Question: I'm trying to mock a backend for an app that I'm building using Angular JS.
I have the following code to mimic a successful request to log in:
'''
// Login
$httpBackend.when('PUT','/v1/token/',{
'domain' : 'farmers',
'username' : 'user',
'password' : 'test'
}).respond({
'token' : 'lalskdfjlskadjfklsadjf'
});
'''
Of course this only works if I pass the exact object that I defined here.
I would like to know how I can change that to accept all 'PUT' requests to '/v1/token/' regardless of the dataset passed. It should then check whatever data is passed to see if it matches the structure illustrated above, and then return either the token or a failure message.
So I'm trying to get this working.. I've put a function as the param of the '.respond()' function, to try to anticipate different possible datasets being passed.
'''
// Login
$httpBackend.when('PUT','/v1/token/').respond(function (method, url, data, headers) {
var validLogin = {
'domain' : 'farmers',
'username' : 'user',
'password' : 'test'
};
if ( data !== validLogin ) {
return {
result : 'fail'
};
} else {
return {
'token' : 'lalskdfjlskadjfklsadjf'
};
}
});
'''
This doesn't work at all though. Now no matter what I pass, I get an undefined error:

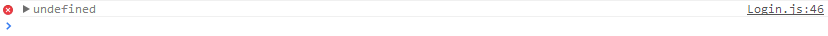
Answer: I think that your continuing problems stem from what you're returning from your 'response' method. This worked for me:
'''
$httpBackend.when('PUT','/v1/token/')
.respond(function(method, url, data, headers) {
var validLogin = {
'domain' : 'farmers',
'username' : 'user',
'password' : 'test'
};
if ( data !== JSON.stringify(validLogin)) {
return [400, {failure: 'bad'}]
} else {
return [200, {token: '12345'}]
}
});
'''
Notice how I'm returning an array of values (described in docs).
<URL>